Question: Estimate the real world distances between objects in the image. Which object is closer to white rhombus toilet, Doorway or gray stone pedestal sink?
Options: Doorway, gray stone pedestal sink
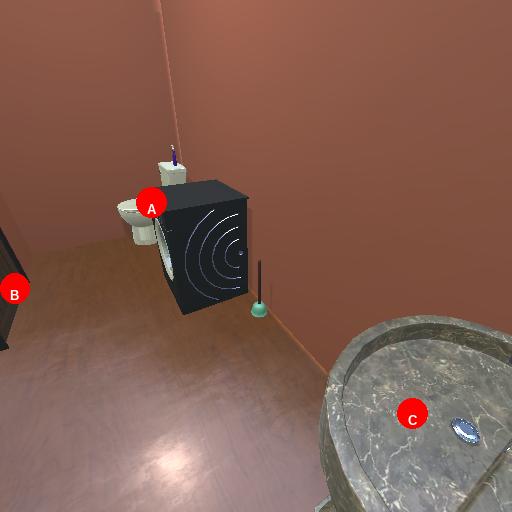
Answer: Doorway